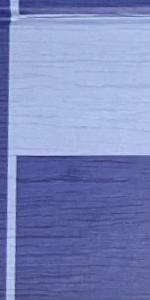
Label: Empty